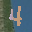
Label: 4